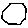
Label: hexagon